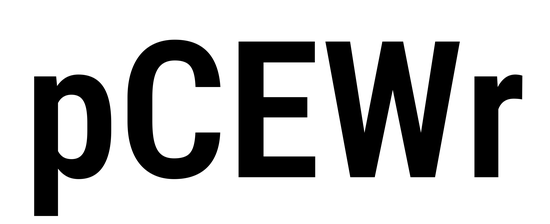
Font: Roboto_Condensed_SemiBold